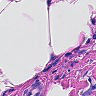
Metastatic tissue present: no